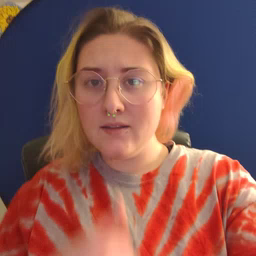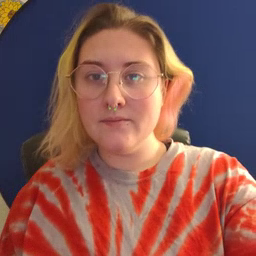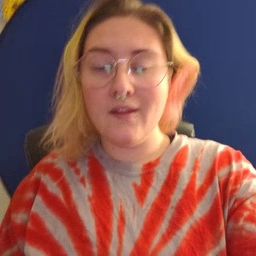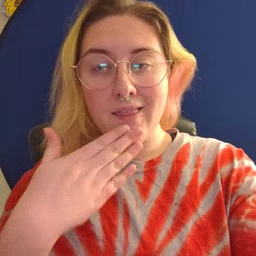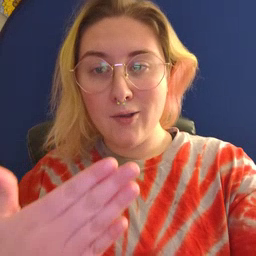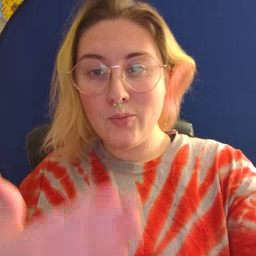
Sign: thankyou